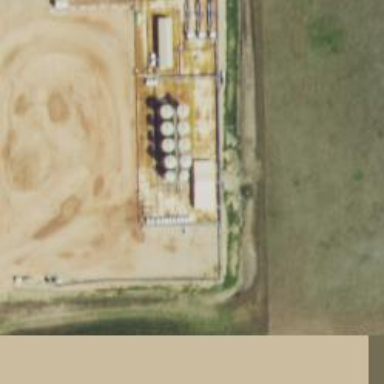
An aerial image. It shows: Storage tank with man-made structure.